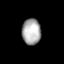
Tissue: lung
Cell type: Others
Senescence score: 0.2066
Nuclear area (px): 483
Mean DAPI intensity: 170.443